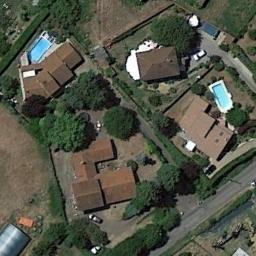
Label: medium_residential